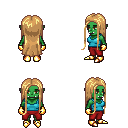
a pixel art fantasy rpg character, female body template, orc, green skin, teal pirate shirt, red pants, light blonde extra-long hairstyle, gold gloves, gold boots, four views (front, back, left, right), 2x2 character sprite sheet, small pixel art, hard edges, no anti-aliasing